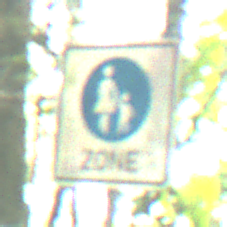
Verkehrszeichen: BeginnFussgaengerzone
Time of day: Midday
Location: Outdoor (Nature)
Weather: Clear
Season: NotSpecified
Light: Natural